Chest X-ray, PA view. Patient: 44 years old, sex M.
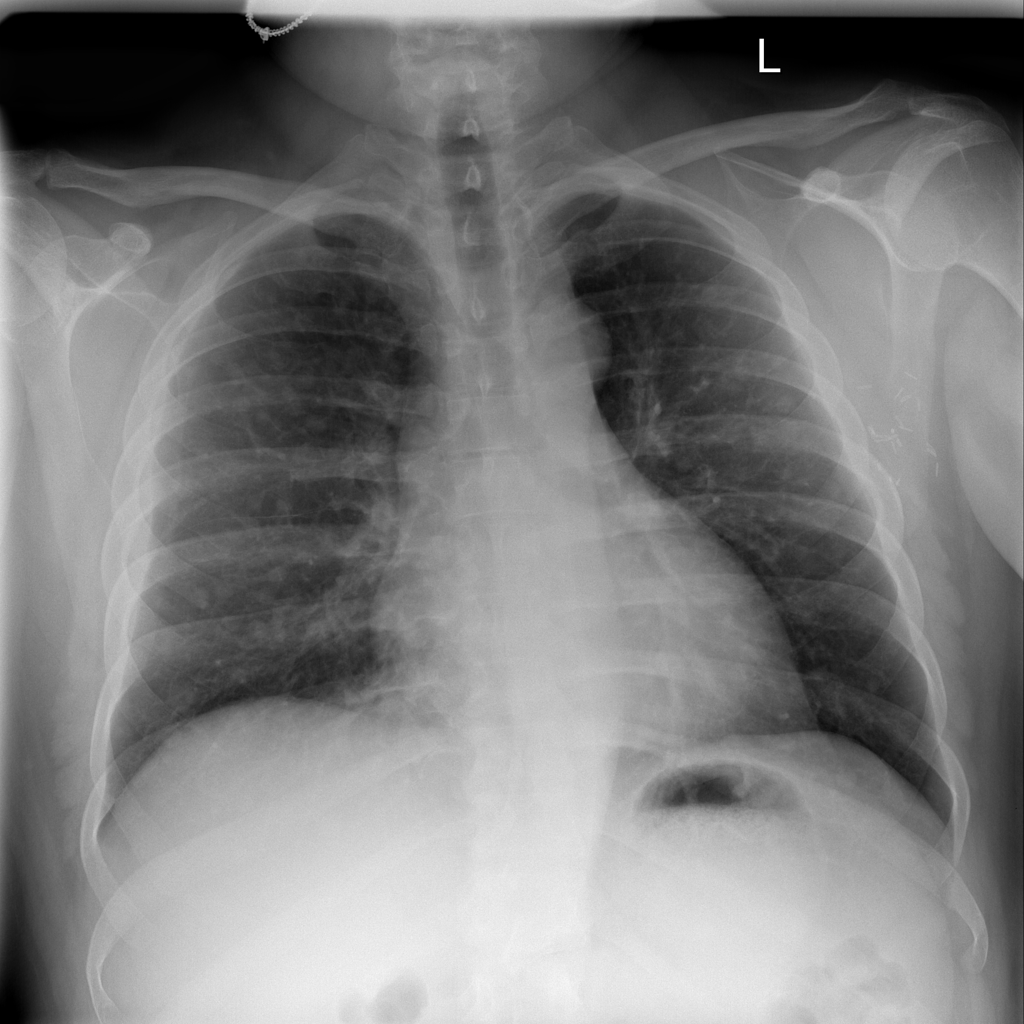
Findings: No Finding